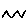
Label: zigzag